Question: My problem is that the result of a layout looks different on the x10 mini and the flipout.
the result looks like this:

The left one is the result from X10 mini and the right one from Motorola Flipout. Unfortunatly I don't have another ldpi device to check which is the "right" one.
Here are the problems and what I tried so far:
1.
The size of the text bubble aren't the same. but they both use the same bitmap (I write ldpi on the bitmap to be sure).
The main problem seems to be that the density of the X10 mini is pretty high for an small device.
The X10 mini has 156dpi (mdpi=160) and the flipout has 120dpi. This app has admob integrated and the size of the banner are different as well. On the X10 mini it looks nice on the FlipOut it's much bigger. It loads the size for mdpi devices. (I have just mention it because it might help to solve this problem.) I named the drawable folder "drawable-ldpi".
2.
The first avatar is smaller, sharp and clear, because I set the bitmap density to DENSITIY_MEDIUM. 'bitmap.setDensity(DisplayMetrics.DENSITY_MEDIUM);' If I set it to DENSITY_LOW it looks like the other bitmaps. And the width and height aren't 40px (like I scaled it to)
Here is the code:
layout xml file:
'''
<?xml version="1.0" encoding="utf-8"?>
<RelativeLayout
xmlns:android="http://schemas.android.com/apk/res/android"
android:layout_width="fill_parent"
android:layout_height="fill_parent"
android:background="@color/orange"
android:paddingTop="15dp"
>
<!-- Content -->
<LinearLayout
android:orientation="vertical"
android:layout_width="fill_parent"
android:layout_height="fill_parent"
>
<!-- Text Bubble -->
<FrameLayout
android:layout_width="wrap_content"
android:layout_height="fill_parent"
android:layout_gravity="center"
android:layout_weight="1"
android:paddingLeft="15dp"
android:paddingRight="15dp"
>
<TextView
android:id="@+id/text_avater"
style="@style/bubble_normal"
android:layout_width="wrap_content"
android:layout_height="wrap_content"
android:layout_gravity="center"
android:text="@string/avatar"
/>
</FrameLayout>
<!-- Avatar -->
<LinearLayout
android:orientation="vertical"
android:layout_width="fill_parent"
android:layout_height="fill_parent"
android:gravity="center" android:layout_weight="0.5">
<!-- Avatar 1st row -->
<LinearLayout
android:orientation="horizontal"
android:layout_weight="1"
android:gravity="center" android:layout_width="match_parent" android:layout_height="wrap_content">
<FrameLayout
android:layout_weight="1" android:layout_width="wrap_content" android:layout_height="wrap_content">
<Button
android:id="@+id/button_avater1"
android:layout_width="wrap_content"
android:layout_height="wrap_content"
android:layout_gravity="center"
android:background="@drawable/avatar1"
/>
</FrameLayout>
<FrameLayout
android:layout_width="wrap_content"
android:layout_height="wrap_content"
android:layout_weight="1"
>
<Button
android:id="@+id/button_avater2"
android:layout_width="wrap_content"
android:layout_height="wrap_content"
android:layout_gravity="center"
android:background="@drawable/avatar2"
/>
</FrameLayout>
<FrameLayout
android:layout_width="wrap_content"
android:layout_height="wrap_content"
android:layout_weight="1"
>
<Button
android:id="@+id/button_avater3"
android:layout_width="wrap_content"
android:layout_height="wrap_content"
android:layout_gravity="center"
android:background="@drawable/avatar3"
/>
</FrameLayout>
</LinearLayout>
<!-- /Avatar 1st row -->
<!-- Avatar 2nd row -->
<LinearLayout
android:orientation="horizontal"
android:layout_width="fill_parent"
android:layout_height="wrap_content"
android:layout_weight="1"
android:gravity="center"
>
<FrameLayout
android:layout_width="wrap_content"
android:layout_height="wrap_content"
android:layout_weight="1"
>
<Button
android:id="@+id/button_avater4"
android:layout_width="wrap_content"
android:layout_height="wrap_content"
android:layout_gravity="center"
android:background="@drawable/avatar0"
/>
</FrameLayout>
<FrameLayout
android:layout_width="wrap_content"
android:layout_height="wrap_content"
android:layout_weight="1"
>
<Button
android:id="@+id/button_avater5"
android:layout_width="wrap_content"
android:layout_height="wrap_content"
android:layout_gravity="center"
android:background="@drawable/avatar0"
/>
</FrameLayout>
<FrameLayout
android:layout_width="wrap_content"
android:layout_height="wrap_content"
android:layout_weight="1"
>
<Button
android:id="@+id/button_avater6"
android:layout_width="wrap_content"
android:layout_height="wrap_content"
android:layout_gravity="center"
android:background="@drawable/avatar0"
/>
</FrameLayout>
</LinearLayout>
<!-- /Avatar 2nd row -->
<!-- Avatar 3rd row -->
<LinearLayout
android:orientation="horizontal"
android:layout_width="fill_parent"
android:layout_height="wrap_content"
android:layout_weight="1"
android:gravity="center"
>
<FrameLayout
android:layout_width="wrap_content"
android:layout_height="wrap_content"
android:layout_weight="1"
>
<Button
android:id="@+id/button_avater7"
android:layout_width="wrap_content"
android:layout_height="wrap_content"
android:layout_gravity="center"
android:background="@drawable/avatar0"
/>
</FrameLayout>
<FrameLayout
android:layout_width="wrap_content"
android:layout_height="wrap_content"
android:layout_weight="1"
>
<Button
android:id="@+id/button_avater8"
android:layout_width="wrap_content"
android:layout_height="wrap_content"
android:layout_gravity="center"
android:background="@drawable/avatar0"
/>
</FrameLayout>
</LinearLayout>
<!-- /Avatar 3rdst row -->
</LinearLayout>
<!-- /Avatar -->
<!-- Button -->
<LinearLayout
android:orientation="horizontal"
android:layout_width="fill_parent"
android:layout_height="fill_parent"
android:layout_weight="1.15"
android:gravity="center"
>
<FrameLayout
android:layout_width="wrap_content"
android:layout_height="wrap_content"
android:layout_weight="1"
>
<Button
android:id="@+id/button_mainmenu"
android:layout_width="wrap_content"
android:layout_height="wrap_content"
android:layout_gravity="center|bottom"
android:layout_weight="1"
android:text="@string/mainmenu"
style="@style/button_small"
/>
</FrameLayout>
<FrameLayout
android:layout_width="wrap_content"
android:layout_height="wrap_content"
android:layout_weight="1"
>
<Button
android:id="@+id/button_done"
android:layout_width="wrap_content"
android:layout_height="wrap_content"
android:layout_gravity="center|bottom"
android:layout_weight="1"
android:text="@string/done"
style="@style/button_small"
/>
</FrameLayout>
</LinearLayout>
<!-- /Button -->
</LinearLayout>
<!-- /Content -->
</RelativeLayout>
'''
the style looks like this:
'''
<style name="bubble_normal">
<item name="android:gravity">center</item>
<item name="android:textColor">@color/black</item>
<item name="android:textStyle">bold</item>
<item name="android:background">@drawable/text_bubble_normal</item>
<item name="android:textSize">@dimen/standard_text_size</item>
</style>
'''
The size of the bitmap is 210 x 93.
The avatar bitmaps I am loading programmatically:
'''
private void setupView() {
byte numberOfPlayer = (byte) StbApp.getPlayer().size();
int avatarSize = Player.avatarSize;
Log.d(TAG, "avatarSize: " + avatarSize); // avatarSize: 40px
Bitmap bitmap = Bitmap.createScaledBitmap(
StbApp.getPlayer().get(0).getAvatar(),
avatarSize,
avatarSize,
true
);
bitmap.setDensity(DisplayMetrics.DENSITY_MEDIUM);
BitmapDrawable bitmapDrawable = new BitmapDrawable(
bitmap
);
avatarBtn[0] = (Button) findViewById(R.id.button_avater1);
avatarBtn[0].setBackgroundDrawable(bitmapDrawable);
avatarBtn[0].setOnClickListener(this);
bitmapDrawable = new BitmapDrawable(
Bitmap.createScaledBitmap(
StbApp.getPlayer().get(1).getAvatar(),
avatarSize,
avatarSize,
true
)
);
avatarBtn[1] = (Button) findViewById(R.id.button_avater2);
avatarBtn[1].setBackgroundDrawable(bitmapDrawable);
avatarBtn[1].setOnClickListener(this);
bitmapDrawable = new BitmapDrawable(
Bitmap.createScaledBitmap(
StbApp.getPlayer().get(2).getAvatar(),
avatarSize,
avatarSize,
true
)
);
avatarBtn[2] = (Button) findViewById(R.id.button_avater3);
avatarBtn[2].setBackgroundDrawable(bitmapDrawable);
avatarBtn[2].setOnClickListener(this);
avatarBtn[3] = (Button) findViewById(R.id.button_avater4);
avatarBtn[3].setOnClickListener(this);
avatarBtn[4] = (Button) findViewById(R.id.button_avater5);
avatarBtn[4].setOnClickListener(this);
avatarBtn[5] = (Button) findViewById(R.id.button_avater6);
avatarBtn[5].setOnClickListener(this);
avatarBtn[6] = (Button) findViewById(R.id.button_avater7);
avatarBtn[6].setOnClickListener(this);
avatarBtn[7] = (Button) findViewById(R.id.button_avater8);
avatarBtn[7].setOnClickListener(this);
mainMenuBtn = (Button) findViewById(R.id.button_mainmenu);
mainMenuBtn.setOnClickListener(this);
doneBtn = (Button) findViewById(R.id.button_done);
doneBtn.setOnClickListener(this);
//prepare avatar_0 if needed
if (numberOfPlayer < 8){
Bitmap avatarNull = BitmapFactory.decodeResource(getResources(), R.drawable.avatar0);
avatarNull = Player.strokeBitmap(avatarNull);
avatarNull = Bitmap.createScaledBitmap(
avatarNull,
avatarSize,
avatarSize,
true
);
for (byte i = 3; i < 8; i++){
if (i < numberOfPlayer){
bitmapDrawable = new BitmapDrawable(
Bitmap.createScaledBitmap(StbApp.getPlayer().get(i).getAvatar(),
avatarSize,
avatarSize,
true)
);
}
else{
bitmapDrawable = new BitmapDrawable(avatarNull);
}
avatarBtn[i].setBackgroundDrawable(bitmapDrawable);
}
}
//8 player no avatar0 needed
else{
for (byte i = 3; i < numberOfPlayer; i++){
bitmapDrawable = new BitmapDrawable(StbApp.getPlayer().get(i).getAvatar());
avatarBtn[i].setBackgroundDrawable(bitmapDrawable);
}
}
}
'''
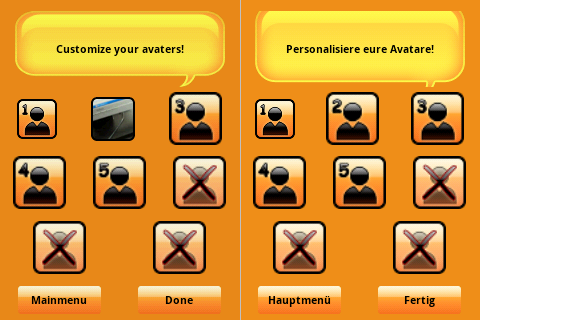
Answer: After converting a 'Bitmap' to 'BitmapDrawable' I have to set the targetDensitiy with 'BitmapDrawable.setTargetDensity(dpi);'
I did it this way:
'''
metrics = new DisplayMetrics();
getWindowManager().getDefaultDisplay().getMetrics(metrics);
tempAvatarBitmap = BitmapFactory.decodeStream(fis, null, opt);
tempAvatarBitmap = Bitmap.createScaledBitmap(
StbApp.getPlayer().get(requestCode-1).getAvatar(),
Player.avatarSize,
Player.avatarSize,
true
);
BitmapDrawable drawable = new BitmapDrawable(tempAvatarBitmap);
drawable.setTargetDensity(metrics.densityDpi);
'''